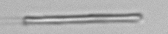
Label: fiber